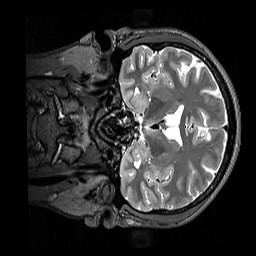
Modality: T2w
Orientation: coronal
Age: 30
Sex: male
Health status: healthy
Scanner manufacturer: siemens
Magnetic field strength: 3 T
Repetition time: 3.2 s
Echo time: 0.568 s